Question: :
I'm taking a crash course to get familiar with C, and I've noticed that the author of this course can print array values beyond the array's index and be confident that the value will be '0' each time.
Code from crash course below:
'''
int arrayVar[] = {45, 67, 34, 23};
printf("This array index value is %d", arrayVar[4]);
'''
Output from code:
> '''
This array index value is 0
'''
It's been my experience, during this tinkering/testing of C, that once you go beyond the array's max index, you're entering territory, where can happen, so how can he be so confident (and right) about seeing a '0' value every time?
If I print values beyond the array's max index, I see "random" values (or, values that were left there in memory, right?).
Environment info : I am using the C11 standard, and I'm using the compiler that (I'm pretty sure) came default with ubuntu, located at '/usr/bin/cc'.
: For anyone interested in seeing what I'm seeing, here's a link to the course (you'll probably be prompted to login to Udemy): <URL>

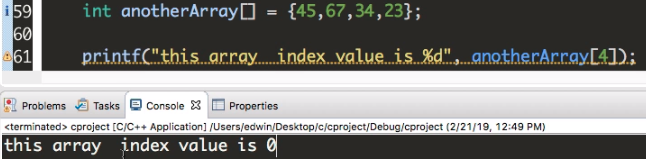
Answer: The author of the course is wrong.
It's that simple.